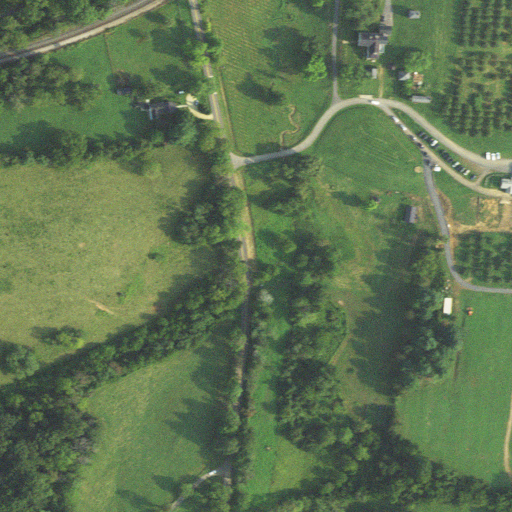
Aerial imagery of valley in Virginia named Stillhouse Hollow containing pasture, deciduous forest, open development, mixed forest, low intensity development, and medium intensity development